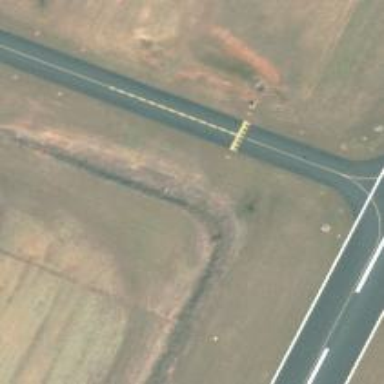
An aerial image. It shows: Asphalt taxiway in the airport.